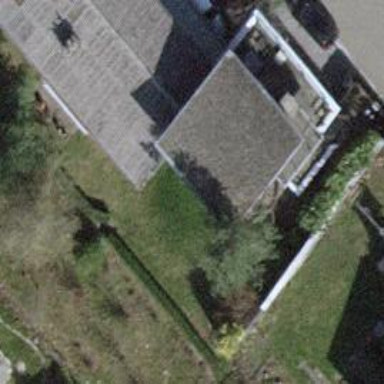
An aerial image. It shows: Terrace building.